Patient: sex M, age 31
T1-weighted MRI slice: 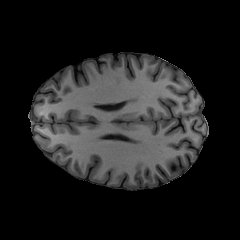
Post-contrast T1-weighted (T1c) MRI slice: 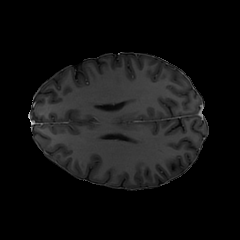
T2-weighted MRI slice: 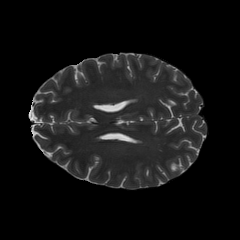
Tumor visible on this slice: no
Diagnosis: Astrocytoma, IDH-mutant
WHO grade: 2